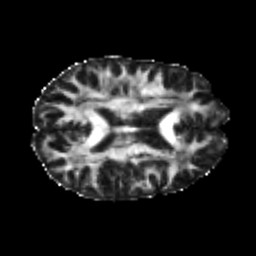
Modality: FA
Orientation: axial
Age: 25
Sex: female
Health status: healthy
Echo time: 0.074 s